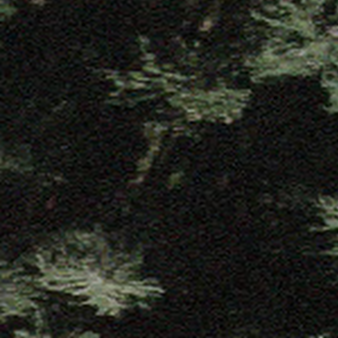
Label: other